Question: For me this is weird, maybe it isn't and I'm missing something obvious:
'''
from django import forms
from django.contrib.auth.models import User
from django.contrib.auth.forms import UserCreationForm
class formRegistro(UserCreationForm):
class Meta:
model = User
fields = ("first_name", "last_name", "email", "username", "password1", "password2")
widgets = {
'first_name': forms.TextInput(attrs={'class':'form-control'}),
'last_name': forms.TextInput(attrs={'class':'form-control'}),
'email': forms.TextInput(attrs={'class':'form-control'}),
'username': forms.TextInput(attrs={'class':'form-control'}),
'password1': forms.PasswordInput(attrs={'class':'form-control'}),
'password2': forms.PasswordInput(attrs={'class':'form-control'})
}
'''
'''
def registro(request):
template = "perfiles/registro.html"
form = formRegistro()
context = {'form' : form}
return render(request, template, context)
'''
'''
<form class="form-horizontal" action="{% url 'perfiles:registro' %}" method="post">
{% csrf_token %}
<fieldset>
{{form}}
</fieldset>
<input type="submit" value="Submit">
</form>
'''
It looks fine to me, I'm just rendering a form. All I want is to add "form-control" to the input's classes. What is weird is that it only adds "form-control" to the fields "first_name", "last_name" and "email_address". ?! No form-control-class for the inputs "username", "password1" and "password2".
Here is the rendered html:

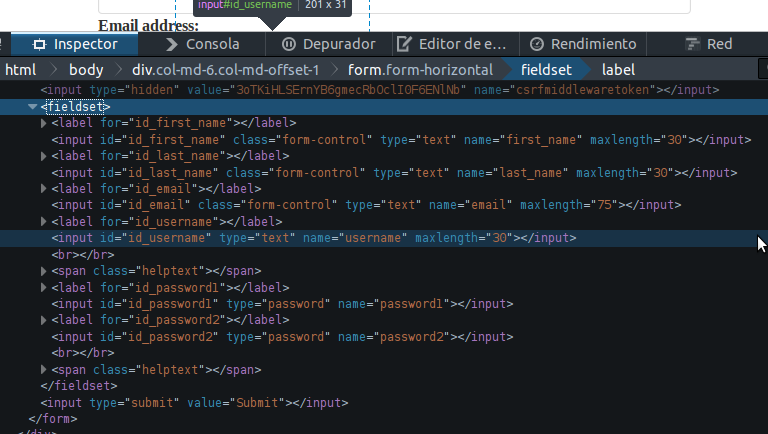
Answer: If you look at the source code of the 'UserCreationForm' you will see that these three fields are declaratively defined:
'''
class UserCreationForm(forms.ModelForm):
...
username = forms.RegexField(...)
password1 = forms.CharField(...)
password2 = forms.CharField(...)
...
'''
According to <URL>, you cannot override them in 'Meta':
> Fields defined declaratively are left as-is, therefore any customizations made to Meta attributes such as widgets, labels, help_texts, or error_messages are ignored; these only apply to fields that are generated automatically.
Therefore your best option would be to copy those declarations into your own class and override the widget options there.
: Another option would be to modify widget attributes in the '__init__' method of the form as @catavaran suggested. See <URL> for an example.